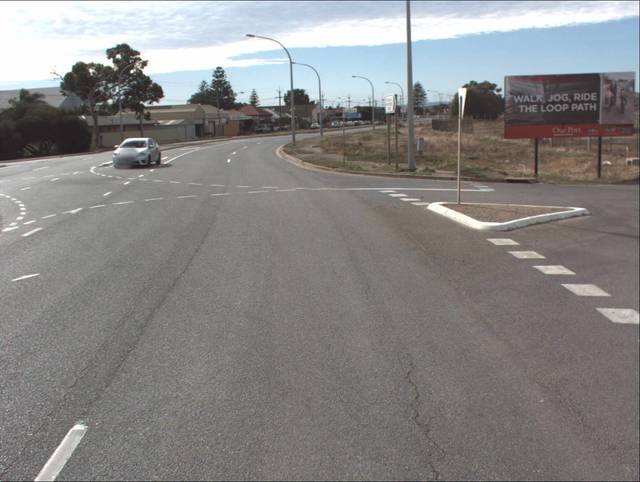
Region: Australia
Coordinates: -34.84, 138.498